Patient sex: M
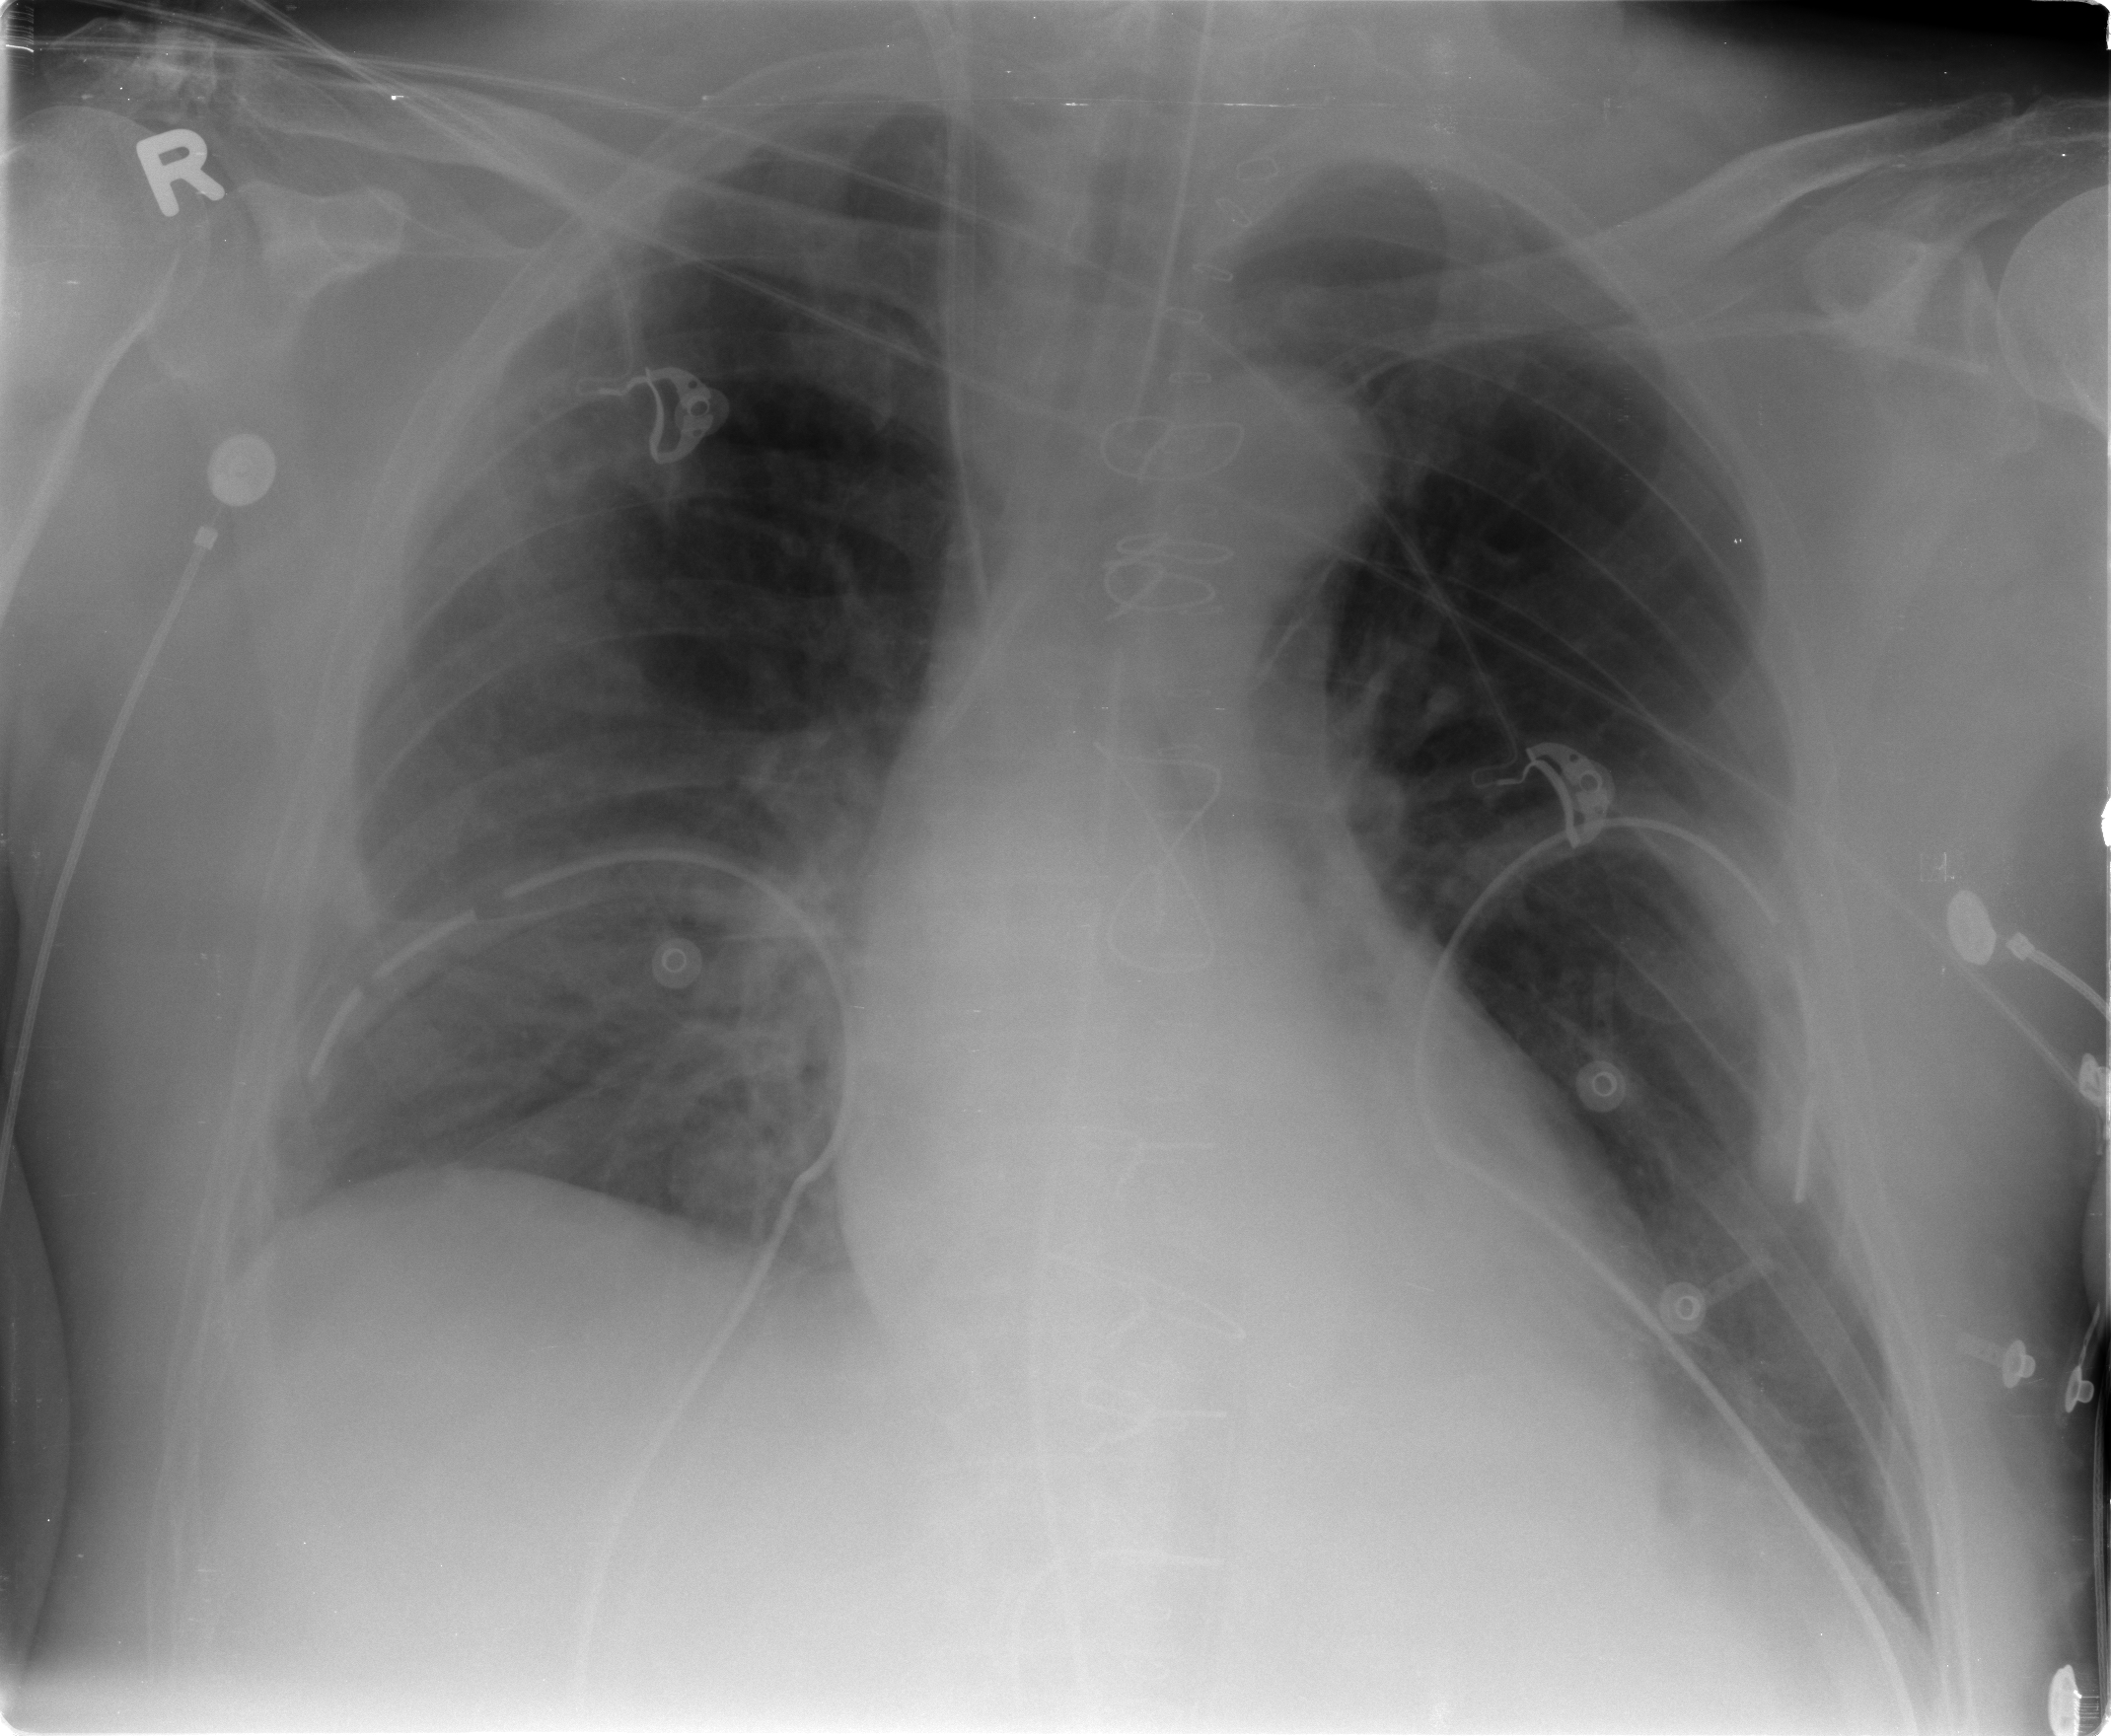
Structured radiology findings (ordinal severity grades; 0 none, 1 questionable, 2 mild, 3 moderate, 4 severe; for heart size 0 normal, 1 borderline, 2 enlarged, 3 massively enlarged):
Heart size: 0
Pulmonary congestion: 1
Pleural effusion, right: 2
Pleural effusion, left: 0
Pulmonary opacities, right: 2
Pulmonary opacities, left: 0
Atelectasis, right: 2
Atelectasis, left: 0